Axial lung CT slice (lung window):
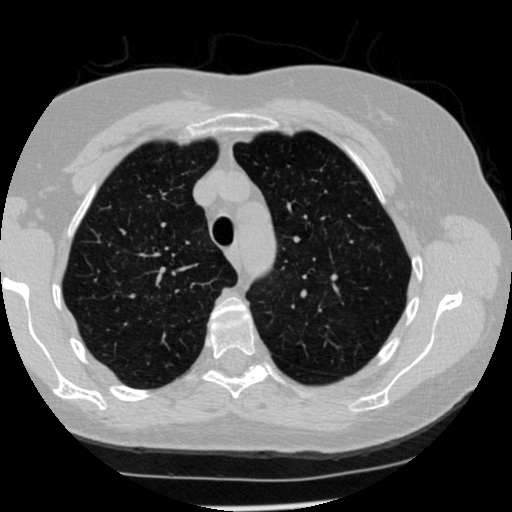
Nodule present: no